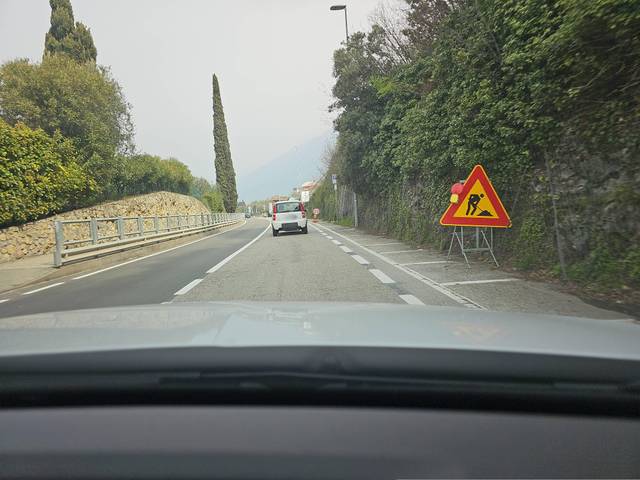
Region: Italy
Coordinates: 45.786, 10.82